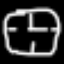
Label: clock